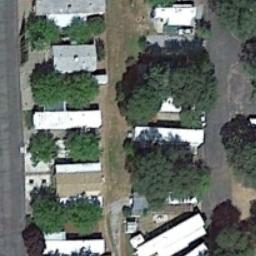
Label: residential